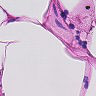
Metastatic tissue present: no